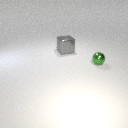
small green metal sphere to the right of large gray metal cube